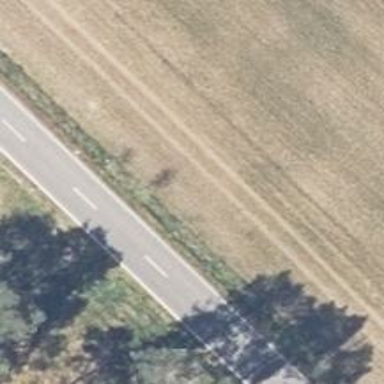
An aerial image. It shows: Grass track road with grade 5 tracktype.